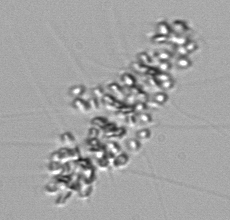
Label: Chaetoceros_didymus_TAG_external_flagellate